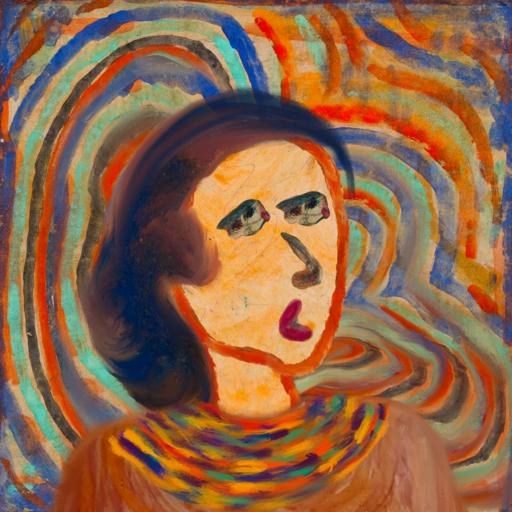
Background: Sisters, Head And Neck Side: Experience, Face Side: Pipe, Bust: Pious_Lady, Hair Side: Mother_And_Son_Son, Head Accessory: Blank, Second Necklace: An_Impression_2, Necklace: Blank, Baby: Blank